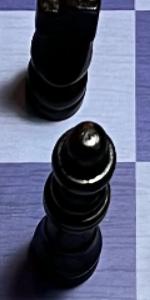
Label: Queen_Black